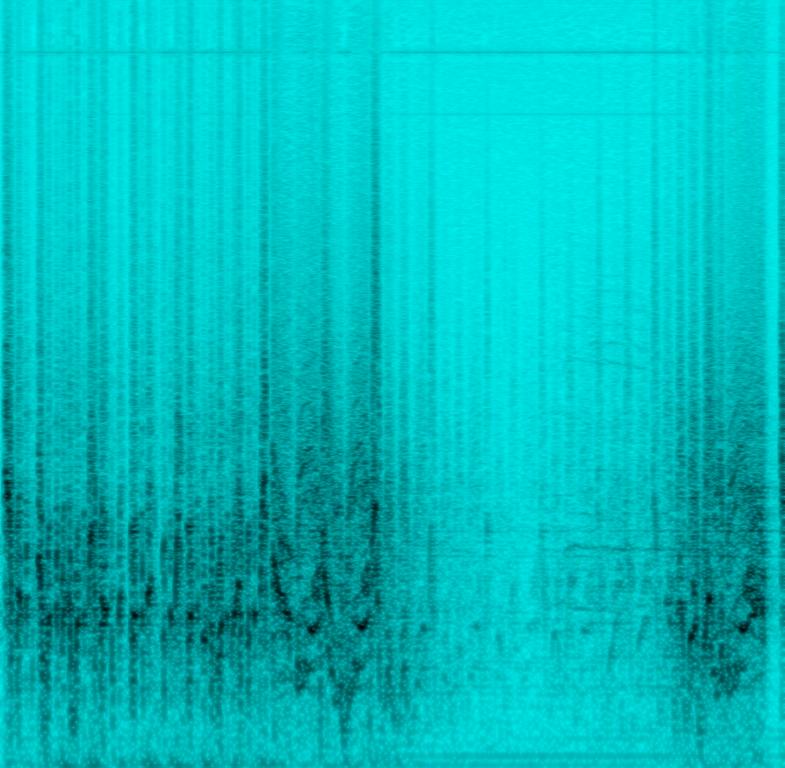
The song is an instrumental. The song is medium with a DJ creating scratchy tones by scratching vinyl on a turntable. The DJ creates an eerie and syncopated rhythm. The audio is bad quality.